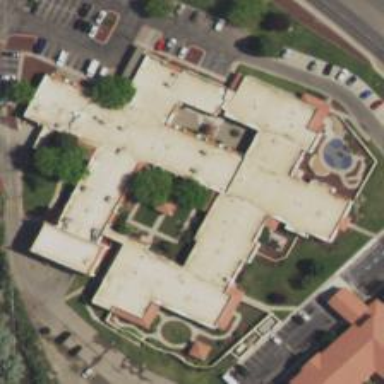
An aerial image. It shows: Nursing home.